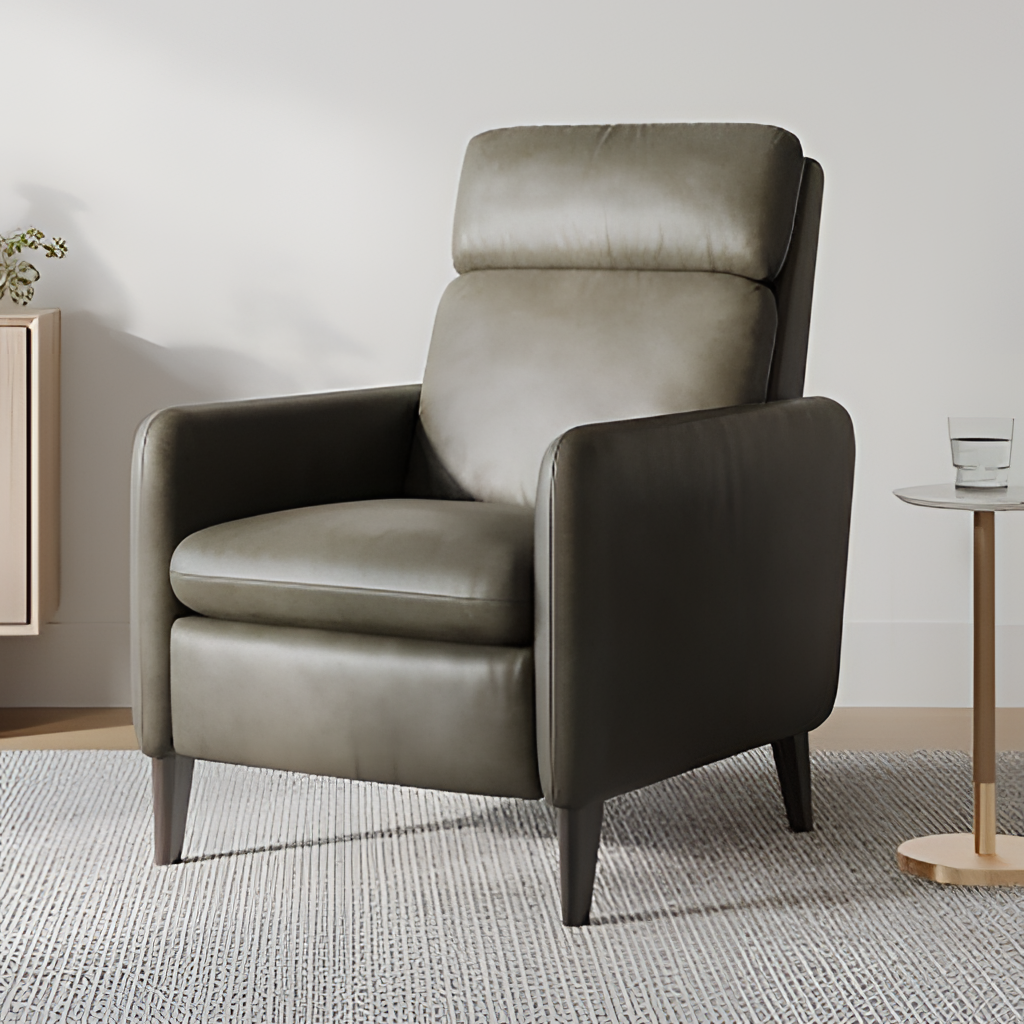
leather armchair, living room, modern, beige carpet flooring, with none pattern, paint wallpaper, with solid pattern